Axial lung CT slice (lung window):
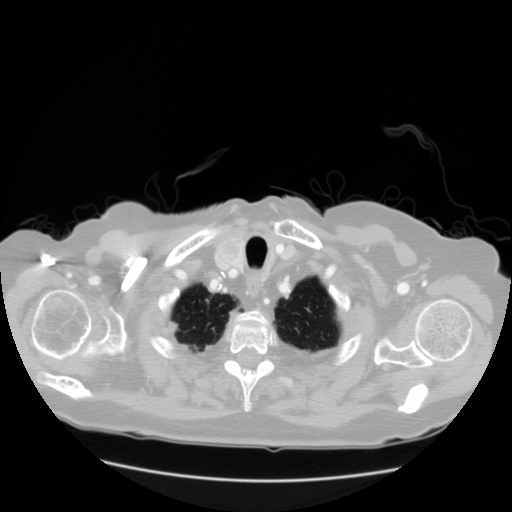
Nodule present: no